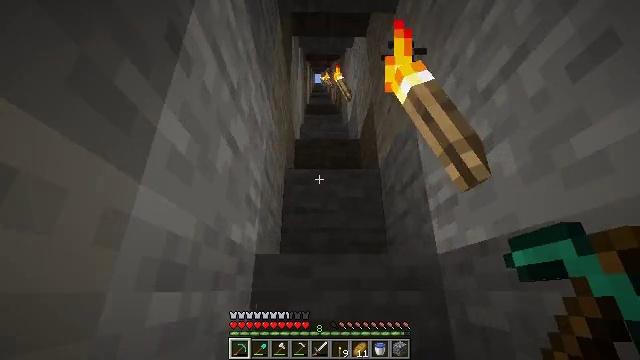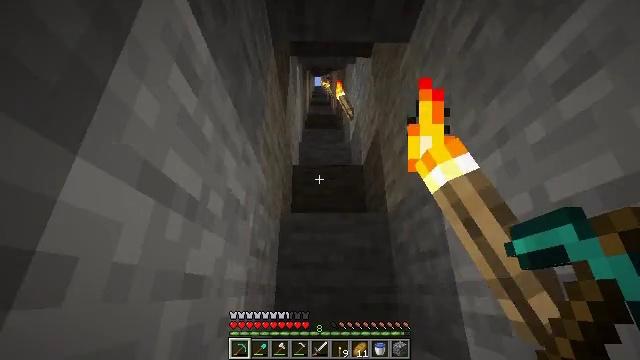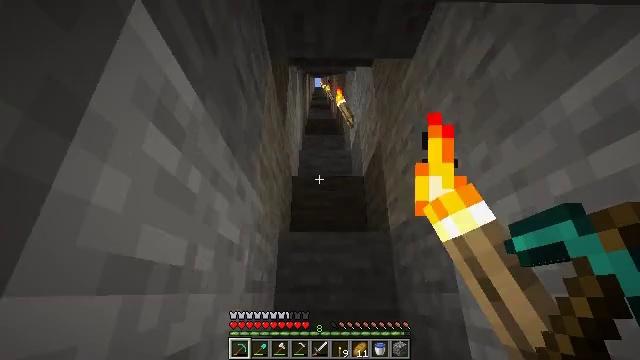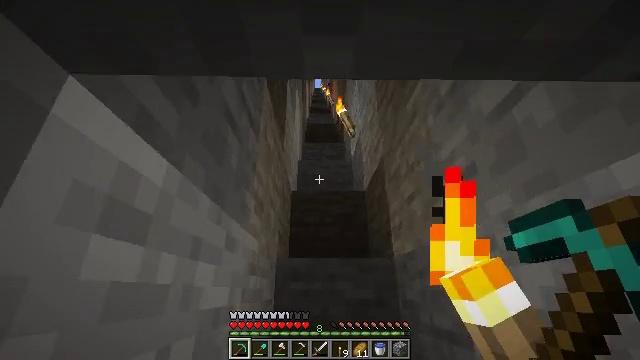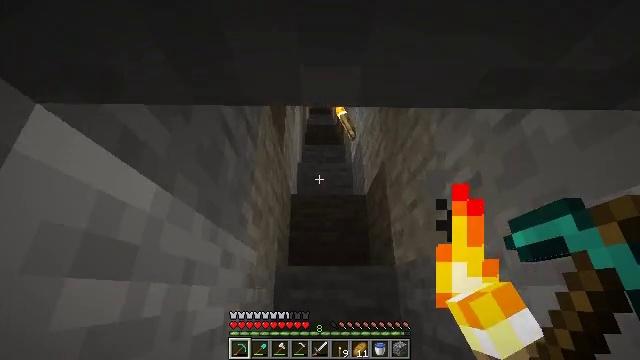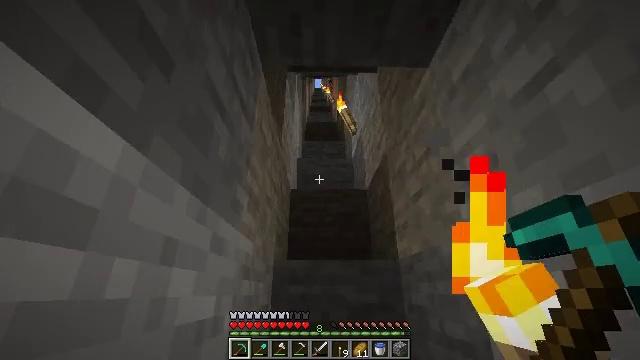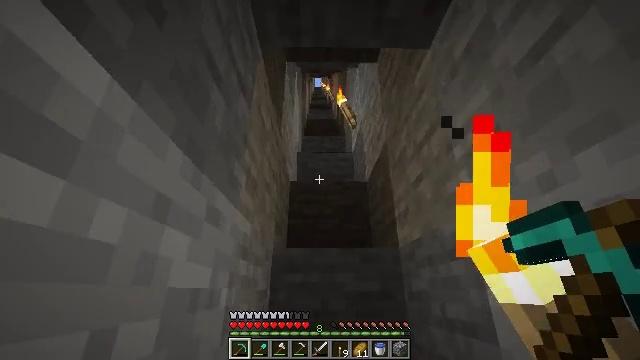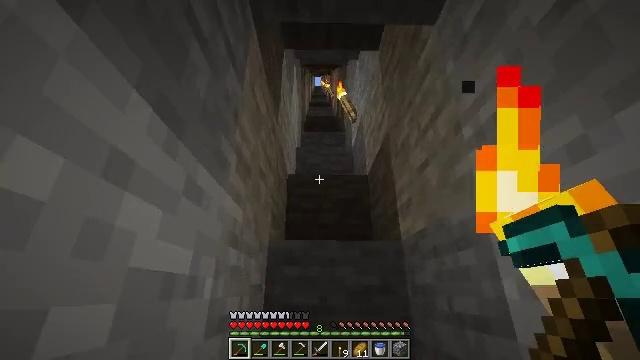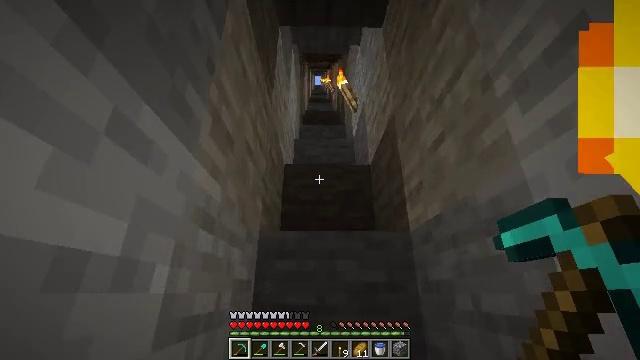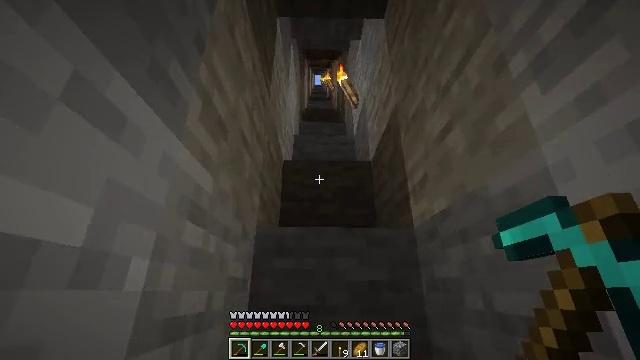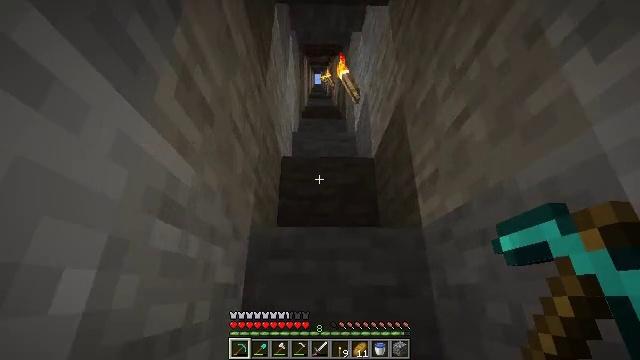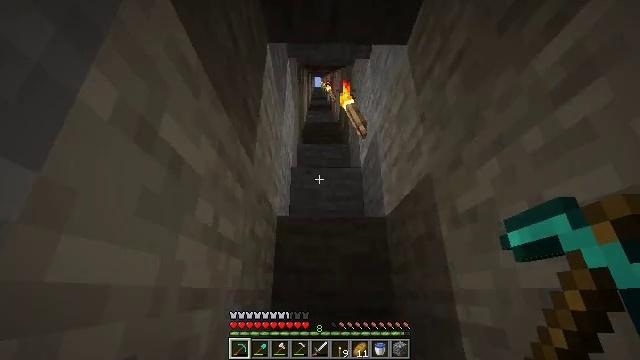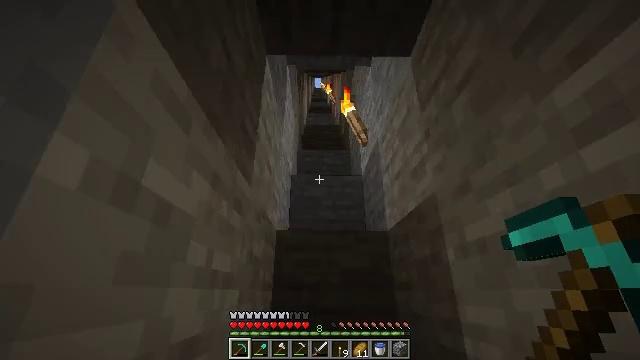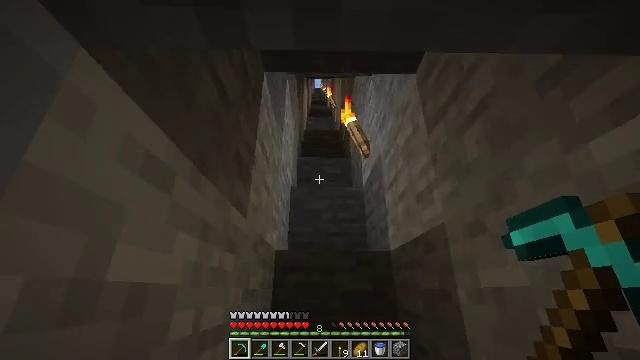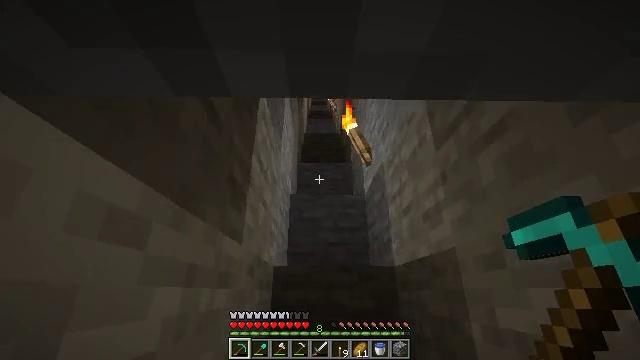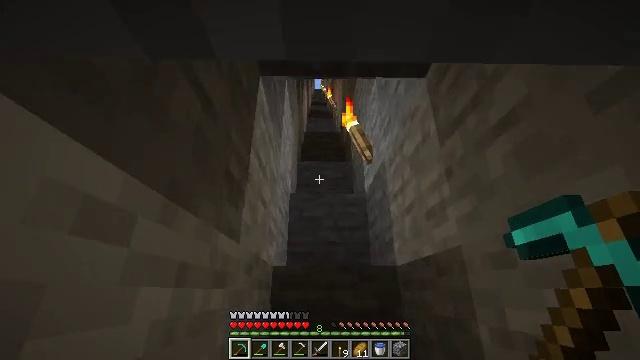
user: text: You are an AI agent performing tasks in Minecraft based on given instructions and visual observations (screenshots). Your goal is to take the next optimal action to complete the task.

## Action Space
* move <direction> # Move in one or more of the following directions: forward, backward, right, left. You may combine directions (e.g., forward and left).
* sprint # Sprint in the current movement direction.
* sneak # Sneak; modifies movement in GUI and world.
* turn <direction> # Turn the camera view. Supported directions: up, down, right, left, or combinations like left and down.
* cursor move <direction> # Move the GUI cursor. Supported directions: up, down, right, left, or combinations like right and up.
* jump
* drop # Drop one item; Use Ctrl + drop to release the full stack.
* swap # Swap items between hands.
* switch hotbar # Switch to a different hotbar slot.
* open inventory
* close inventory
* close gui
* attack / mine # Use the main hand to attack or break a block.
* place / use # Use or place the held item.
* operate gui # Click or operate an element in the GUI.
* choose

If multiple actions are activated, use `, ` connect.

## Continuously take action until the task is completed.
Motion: motion action
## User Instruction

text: Convert obsidian, diamonds, and a book into an enchanting table.
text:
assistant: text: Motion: move forward, jump
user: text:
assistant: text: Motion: move forward, jump
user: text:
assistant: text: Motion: move forward, jump
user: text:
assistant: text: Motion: move forward, jump
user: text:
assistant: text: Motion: move forward, jump
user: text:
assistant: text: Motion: move forward, jump
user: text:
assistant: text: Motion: move forward, jump
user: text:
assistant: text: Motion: move forward, jump
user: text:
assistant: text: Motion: move forward, jump
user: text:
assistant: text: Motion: move forward, jump
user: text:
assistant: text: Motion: move forward, jump
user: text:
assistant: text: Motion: move forward, jump
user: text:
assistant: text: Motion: move forward, jump
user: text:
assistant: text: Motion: move forward, jump
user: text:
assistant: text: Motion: move forward, jump
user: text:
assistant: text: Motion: move forward, jump
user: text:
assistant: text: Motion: move forward, jump
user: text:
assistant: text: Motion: move forward, jump
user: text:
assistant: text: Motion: move forward, jump
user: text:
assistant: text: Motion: move forward, jump
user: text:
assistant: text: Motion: move forward, jump
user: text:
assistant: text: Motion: move forward, jump
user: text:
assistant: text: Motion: move forward, jump
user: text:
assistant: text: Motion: move forward, jump
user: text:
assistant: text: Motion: move forward, jump
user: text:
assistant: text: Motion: move forward, jump
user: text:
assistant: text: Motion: move forward, jump
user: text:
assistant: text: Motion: move forward, jump
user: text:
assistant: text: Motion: move forward, jump
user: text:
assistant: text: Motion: move forward, jump